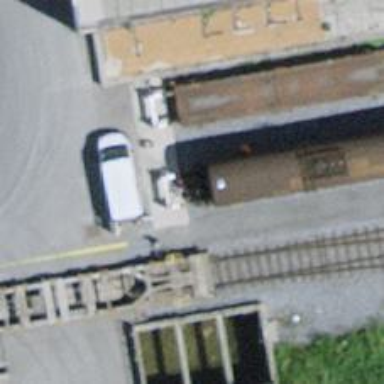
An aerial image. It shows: Railway buffer stop.